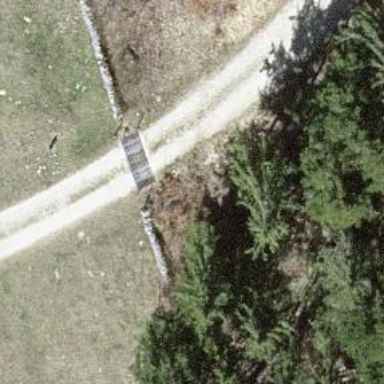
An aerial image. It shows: Cattle grid barrier.